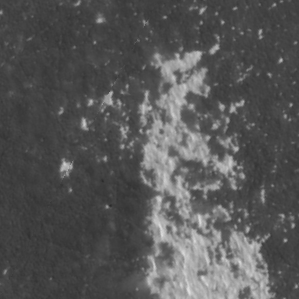
Label: frost